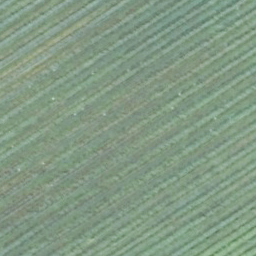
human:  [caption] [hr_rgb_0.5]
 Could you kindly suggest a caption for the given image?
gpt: It is a piece of farmland .

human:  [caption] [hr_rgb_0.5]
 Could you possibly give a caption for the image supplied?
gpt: It is a piece of cropland .

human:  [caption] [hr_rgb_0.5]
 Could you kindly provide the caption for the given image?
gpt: There is a piece of cropland .

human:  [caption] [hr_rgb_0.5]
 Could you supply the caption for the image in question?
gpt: There is a piece of farmland .

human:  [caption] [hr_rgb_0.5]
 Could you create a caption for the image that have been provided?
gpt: Here is a piece of farmland .